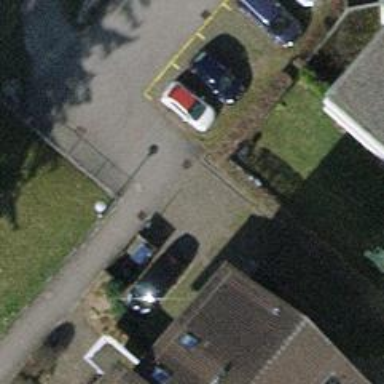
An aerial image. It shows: Paved footway.